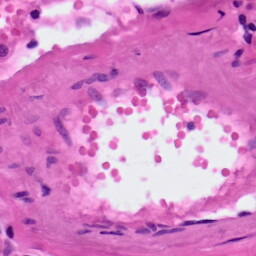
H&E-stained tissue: Lung